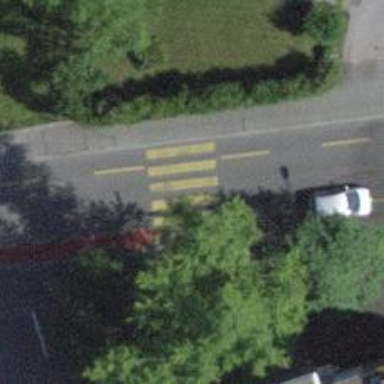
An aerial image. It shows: Residential road with asphalt surface. It has separate sidewalks on both sides and dedicated cycle lanes.